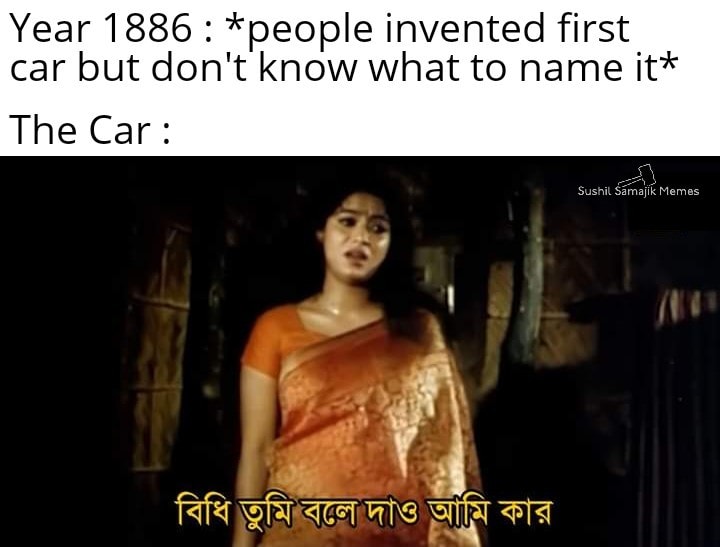
Caption: Year 1886 : *people invented first car but don't know what to name it*   The Car :    বিধি তুমি বলে দাও আমি কার
Label: non-hate